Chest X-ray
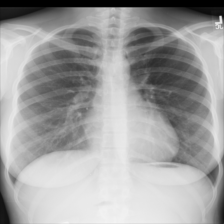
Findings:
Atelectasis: negative
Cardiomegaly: negative
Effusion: negative
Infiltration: negative
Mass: negative
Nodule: negative
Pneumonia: negative
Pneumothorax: negative
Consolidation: negative
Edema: negative
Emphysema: negative
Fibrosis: negative
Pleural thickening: negative
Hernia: negative